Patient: sex F, age 28
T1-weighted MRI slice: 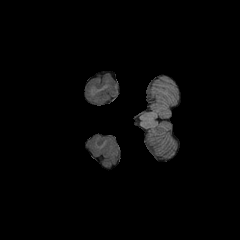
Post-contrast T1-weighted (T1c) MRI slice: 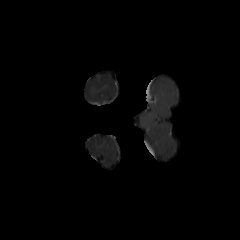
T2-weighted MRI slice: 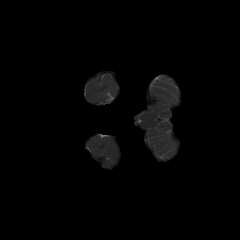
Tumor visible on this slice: no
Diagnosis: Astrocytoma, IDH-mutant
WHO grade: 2